Field crop: maize
Growth stage: 2
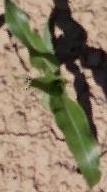
Species: maize